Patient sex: F
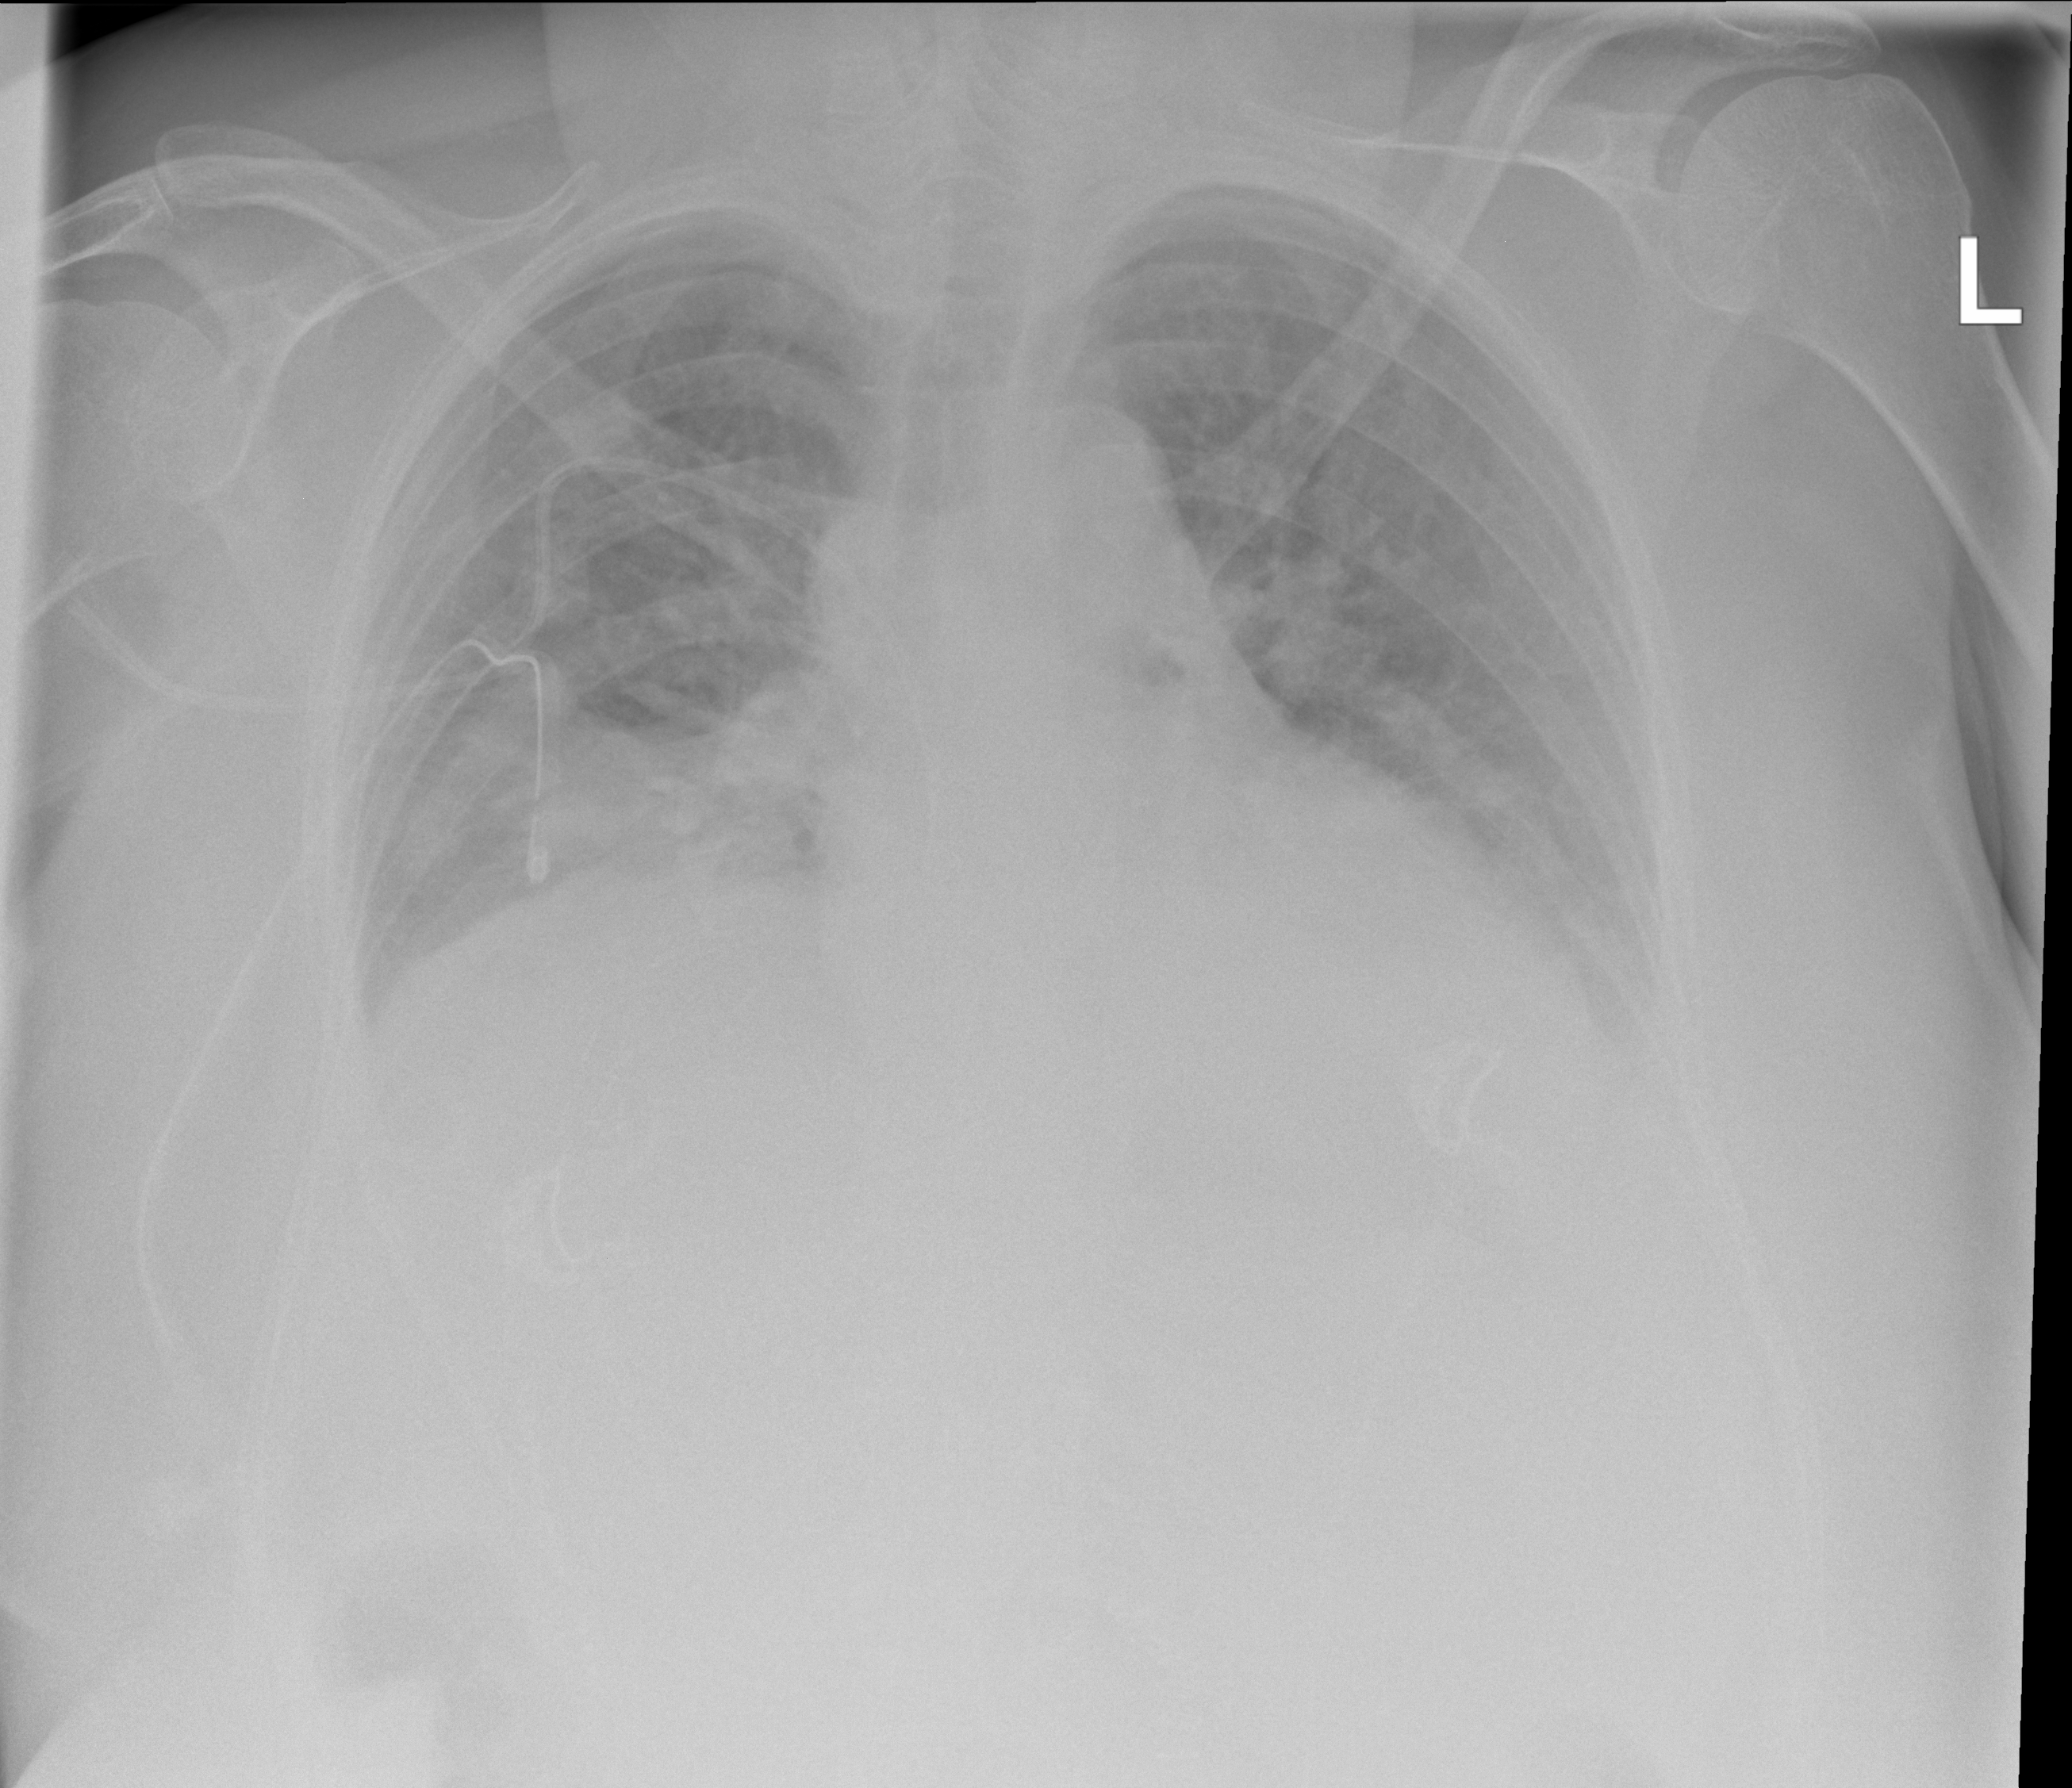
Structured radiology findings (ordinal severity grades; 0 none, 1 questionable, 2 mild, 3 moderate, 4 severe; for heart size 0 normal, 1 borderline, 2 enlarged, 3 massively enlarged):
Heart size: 2
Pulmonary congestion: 2
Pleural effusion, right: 2
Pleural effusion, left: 2
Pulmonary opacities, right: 2
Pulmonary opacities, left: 2
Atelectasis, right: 3
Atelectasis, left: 2